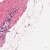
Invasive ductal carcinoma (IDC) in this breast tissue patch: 1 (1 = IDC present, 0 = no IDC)